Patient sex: F
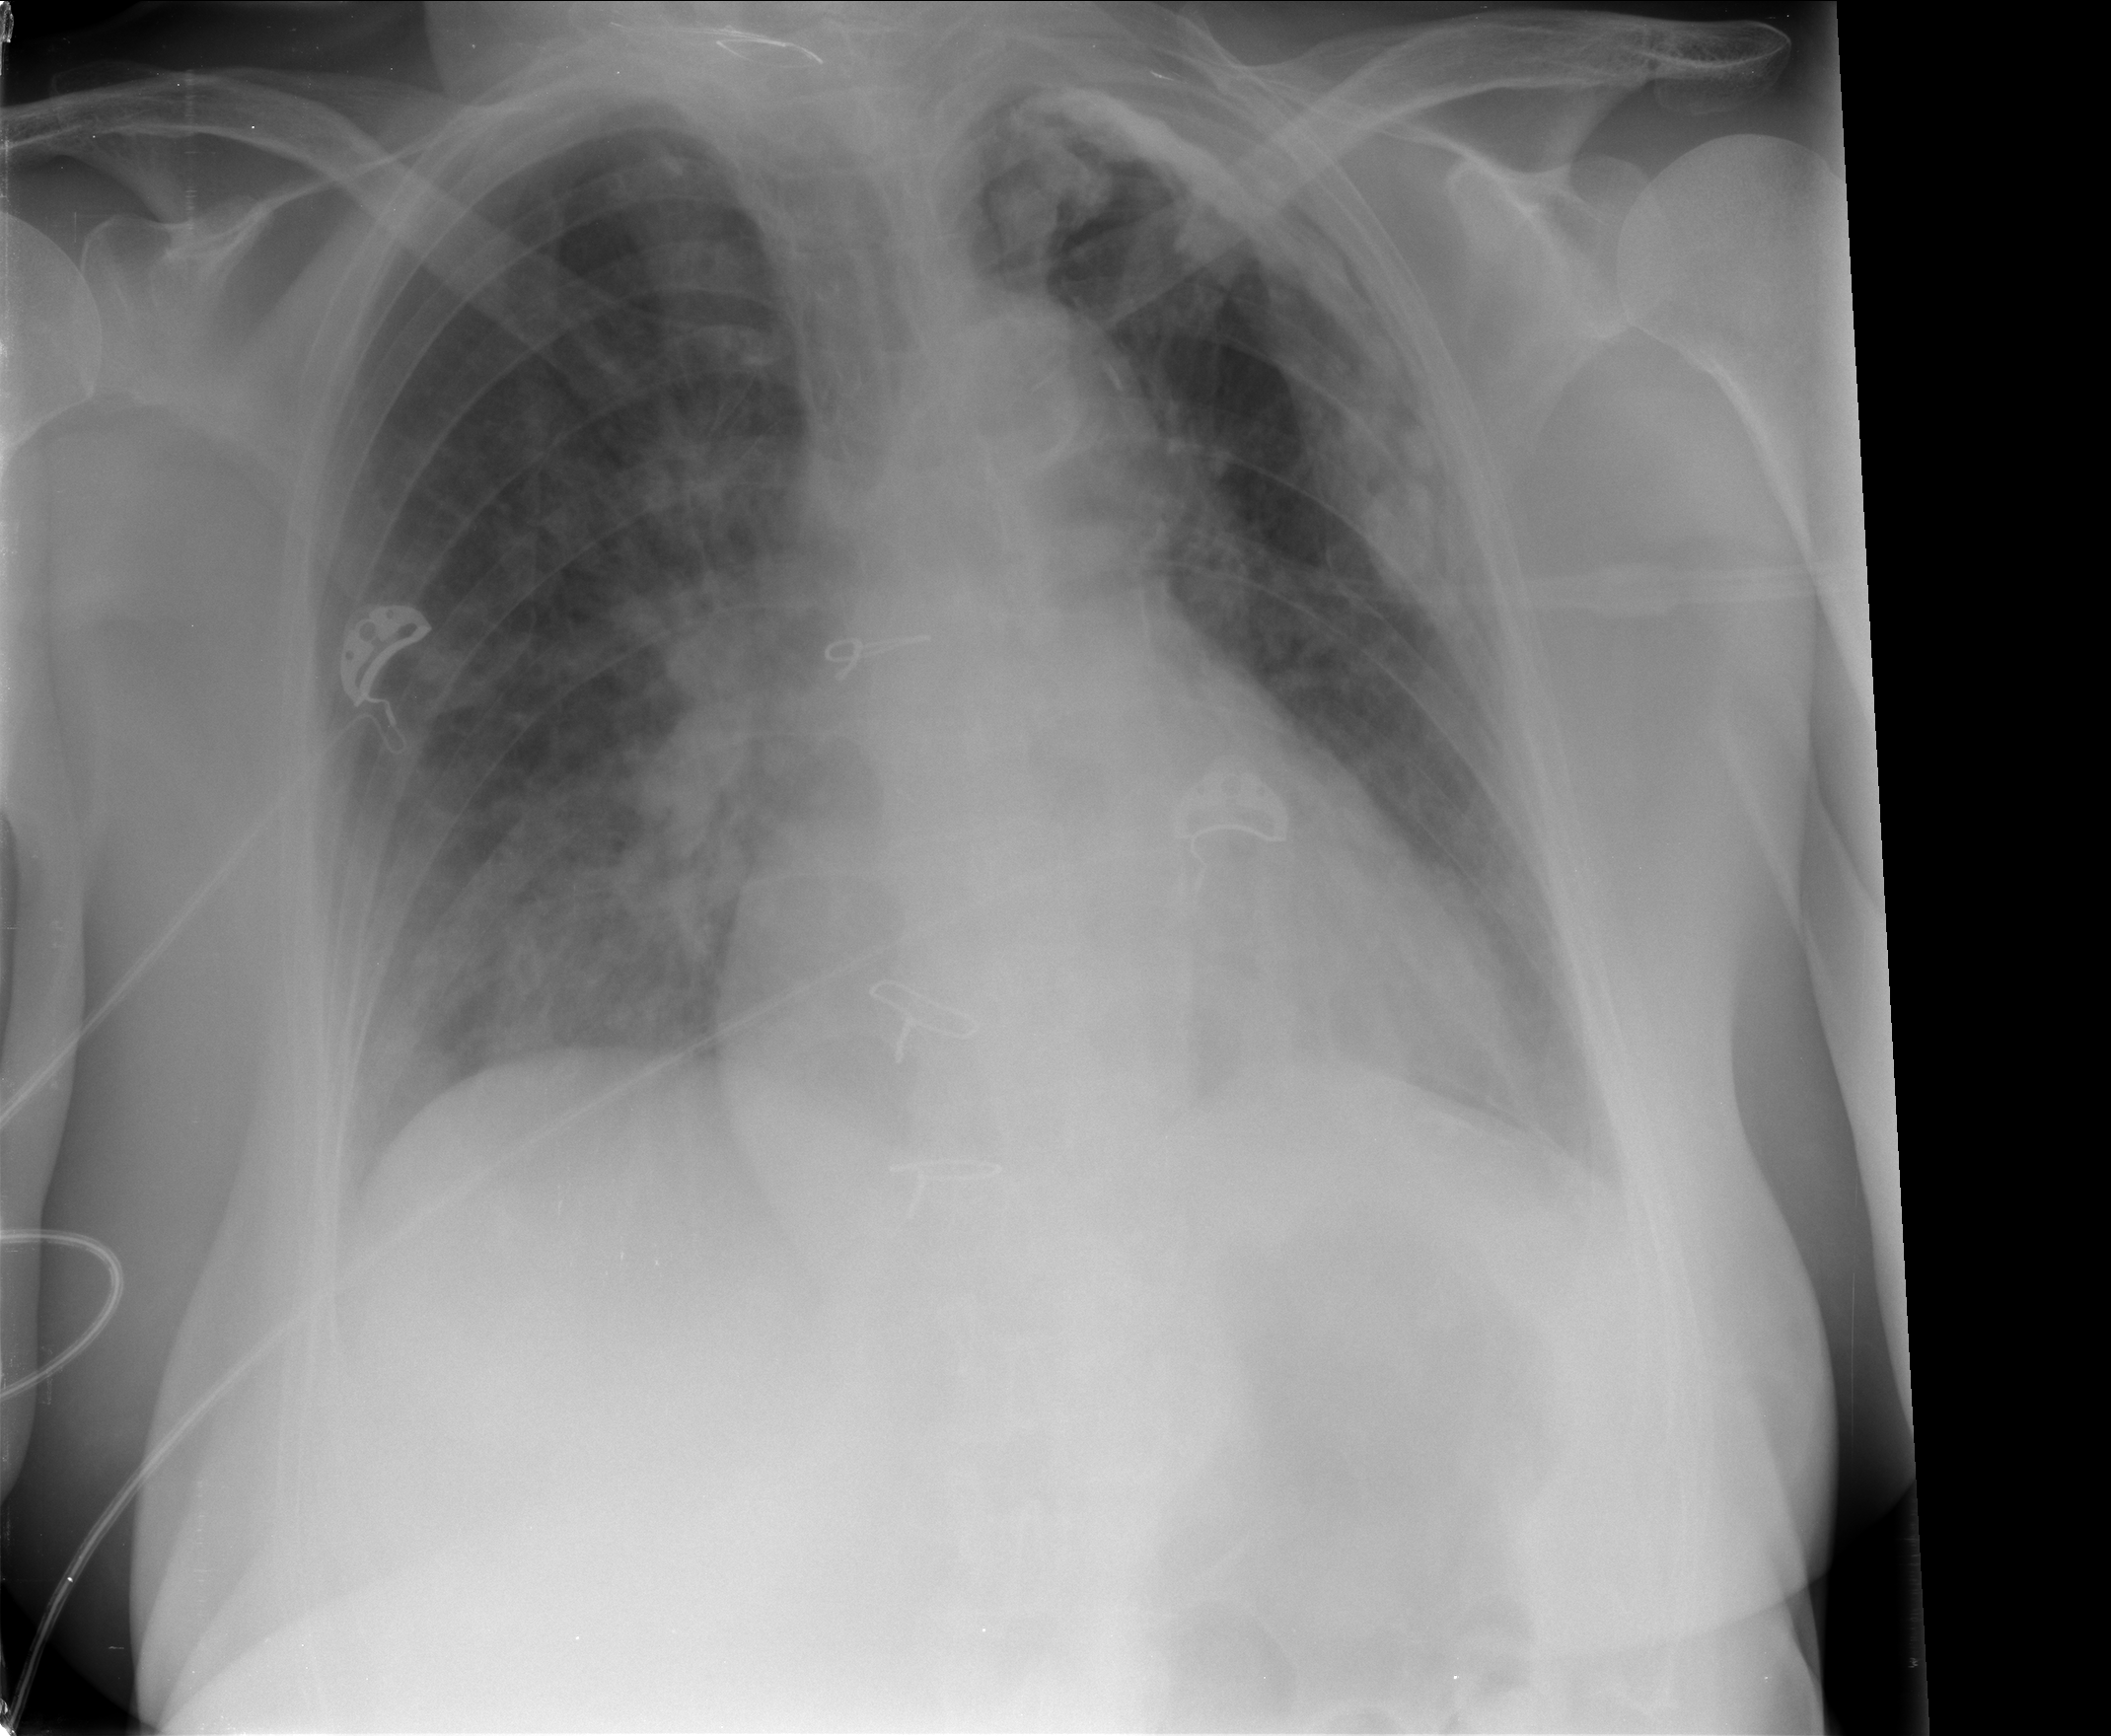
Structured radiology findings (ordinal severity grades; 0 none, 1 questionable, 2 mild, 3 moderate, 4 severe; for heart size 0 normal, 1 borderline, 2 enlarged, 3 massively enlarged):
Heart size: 2
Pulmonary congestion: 2
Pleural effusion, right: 0
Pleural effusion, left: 0
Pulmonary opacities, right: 1
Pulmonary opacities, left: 0
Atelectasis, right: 3
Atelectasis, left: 0